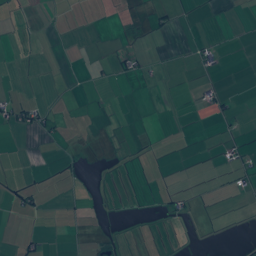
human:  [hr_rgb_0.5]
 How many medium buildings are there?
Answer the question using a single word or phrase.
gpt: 5

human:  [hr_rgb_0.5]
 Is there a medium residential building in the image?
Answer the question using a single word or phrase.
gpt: yes

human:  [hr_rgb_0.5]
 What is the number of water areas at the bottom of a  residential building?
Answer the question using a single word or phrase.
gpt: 20

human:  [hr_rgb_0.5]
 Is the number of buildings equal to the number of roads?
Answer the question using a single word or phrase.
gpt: no

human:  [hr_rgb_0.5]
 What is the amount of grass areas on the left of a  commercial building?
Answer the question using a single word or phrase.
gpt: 0

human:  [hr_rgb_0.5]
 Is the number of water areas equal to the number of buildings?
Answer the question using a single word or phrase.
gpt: no

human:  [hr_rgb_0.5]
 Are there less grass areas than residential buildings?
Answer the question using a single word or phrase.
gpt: no

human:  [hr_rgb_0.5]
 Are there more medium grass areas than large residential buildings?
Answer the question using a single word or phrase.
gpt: yes

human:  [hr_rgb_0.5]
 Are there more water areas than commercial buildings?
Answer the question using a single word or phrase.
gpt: yes

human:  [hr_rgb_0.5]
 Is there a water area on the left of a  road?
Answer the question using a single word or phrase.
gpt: yes

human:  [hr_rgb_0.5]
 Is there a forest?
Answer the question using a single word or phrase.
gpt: yes

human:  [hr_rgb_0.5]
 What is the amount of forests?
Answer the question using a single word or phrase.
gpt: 12

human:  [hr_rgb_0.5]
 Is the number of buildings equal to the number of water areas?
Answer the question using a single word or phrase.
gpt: no

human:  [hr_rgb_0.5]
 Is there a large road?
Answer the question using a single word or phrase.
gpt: no

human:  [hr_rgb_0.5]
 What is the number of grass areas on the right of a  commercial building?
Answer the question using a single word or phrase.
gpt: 0

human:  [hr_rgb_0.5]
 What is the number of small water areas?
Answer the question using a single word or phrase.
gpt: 6

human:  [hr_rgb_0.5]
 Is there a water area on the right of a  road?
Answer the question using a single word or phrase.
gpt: yes

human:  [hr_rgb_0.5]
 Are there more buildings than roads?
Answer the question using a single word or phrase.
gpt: yes

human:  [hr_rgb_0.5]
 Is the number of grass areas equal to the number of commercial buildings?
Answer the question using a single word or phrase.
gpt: no

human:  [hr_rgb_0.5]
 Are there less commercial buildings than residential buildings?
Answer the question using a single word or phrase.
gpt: yes

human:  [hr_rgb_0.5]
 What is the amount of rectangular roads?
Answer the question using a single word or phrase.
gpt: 0

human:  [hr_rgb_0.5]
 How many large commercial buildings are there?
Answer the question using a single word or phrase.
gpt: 0

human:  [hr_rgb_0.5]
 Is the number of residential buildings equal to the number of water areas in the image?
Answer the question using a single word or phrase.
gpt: no

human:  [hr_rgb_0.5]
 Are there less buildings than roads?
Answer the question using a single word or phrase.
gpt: no

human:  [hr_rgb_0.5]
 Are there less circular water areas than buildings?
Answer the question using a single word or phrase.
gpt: yes

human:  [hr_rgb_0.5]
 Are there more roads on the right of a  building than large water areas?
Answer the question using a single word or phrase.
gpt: yes

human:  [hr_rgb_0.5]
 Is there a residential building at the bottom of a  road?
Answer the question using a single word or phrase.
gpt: yes

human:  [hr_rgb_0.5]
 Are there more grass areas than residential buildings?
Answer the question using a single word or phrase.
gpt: yes

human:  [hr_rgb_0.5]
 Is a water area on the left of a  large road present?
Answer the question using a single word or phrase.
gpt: no

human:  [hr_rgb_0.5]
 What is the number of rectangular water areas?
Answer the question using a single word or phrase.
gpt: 2

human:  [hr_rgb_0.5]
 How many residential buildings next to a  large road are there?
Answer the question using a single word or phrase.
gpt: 0

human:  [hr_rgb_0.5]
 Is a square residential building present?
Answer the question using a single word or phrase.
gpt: yes

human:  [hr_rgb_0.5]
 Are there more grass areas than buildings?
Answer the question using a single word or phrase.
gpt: yes

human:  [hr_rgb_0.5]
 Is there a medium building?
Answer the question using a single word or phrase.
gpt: yes

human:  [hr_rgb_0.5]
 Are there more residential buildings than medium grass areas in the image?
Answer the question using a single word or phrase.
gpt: yes

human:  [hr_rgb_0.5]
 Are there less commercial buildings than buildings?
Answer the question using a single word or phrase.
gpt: yes